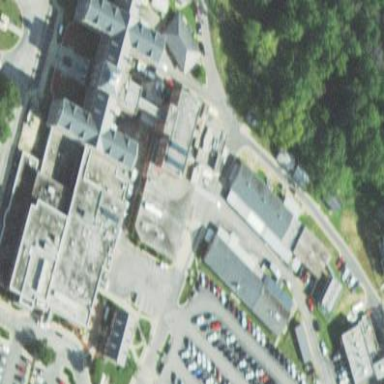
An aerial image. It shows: Hospital building.